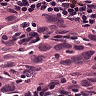
Metastatic tissue present: yes